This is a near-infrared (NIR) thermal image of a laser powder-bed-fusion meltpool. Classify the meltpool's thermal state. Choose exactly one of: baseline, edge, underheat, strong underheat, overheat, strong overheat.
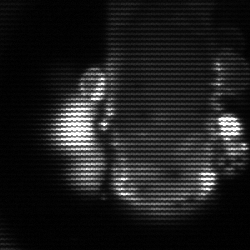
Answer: strong underheat